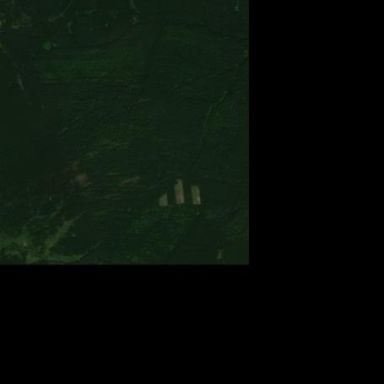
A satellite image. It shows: Mixed leaf woodland.